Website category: sports
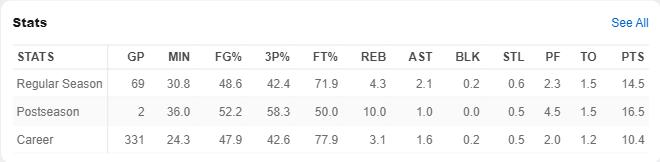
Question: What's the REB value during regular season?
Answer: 4.3

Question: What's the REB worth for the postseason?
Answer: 10.0

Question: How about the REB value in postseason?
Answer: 10.0

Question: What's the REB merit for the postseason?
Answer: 10.0

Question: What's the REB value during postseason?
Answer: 10.0

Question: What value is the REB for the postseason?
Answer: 10.0

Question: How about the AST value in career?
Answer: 1.6

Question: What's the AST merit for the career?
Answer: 1.6

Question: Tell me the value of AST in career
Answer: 1.6

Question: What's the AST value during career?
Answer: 1.6

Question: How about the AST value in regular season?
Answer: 2.1

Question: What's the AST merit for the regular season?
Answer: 2.1

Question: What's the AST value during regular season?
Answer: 2.1

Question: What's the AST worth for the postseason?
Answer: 1.0

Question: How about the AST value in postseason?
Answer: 1.0

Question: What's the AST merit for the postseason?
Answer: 1.0

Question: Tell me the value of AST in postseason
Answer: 1.0

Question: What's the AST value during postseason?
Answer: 1.0

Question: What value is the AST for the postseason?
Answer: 1.0

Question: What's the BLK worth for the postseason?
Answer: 0.0

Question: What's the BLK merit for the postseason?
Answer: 0.0

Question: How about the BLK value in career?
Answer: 0.2

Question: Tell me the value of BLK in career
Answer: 0.2

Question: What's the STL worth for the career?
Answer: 0.5

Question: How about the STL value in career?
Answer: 0.5

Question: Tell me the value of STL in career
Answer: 0.5

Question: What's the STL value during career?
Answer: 0.5

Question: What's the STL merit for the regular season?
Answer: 0.6

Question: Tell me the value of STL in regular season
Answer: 0.6

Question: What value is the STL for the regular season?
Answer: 0.6

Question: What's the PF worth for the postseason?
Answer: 4.5

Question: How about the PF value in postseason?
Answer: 4.5

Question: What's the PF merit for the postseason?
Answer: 4.5

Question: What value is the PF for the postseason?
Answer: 4.5

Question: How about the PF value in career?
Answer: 2.0

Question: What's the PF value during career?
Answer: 2.0

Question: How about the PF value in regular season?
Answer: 2.3

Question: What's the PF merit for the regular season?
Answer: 2.3

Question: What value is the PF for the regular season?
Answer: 2.3

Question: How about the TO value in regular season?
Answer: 1.5

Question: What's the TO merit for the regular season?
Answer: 1.5

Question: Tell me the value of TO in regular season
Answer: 1.5

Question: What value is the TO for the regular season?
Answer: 1.5

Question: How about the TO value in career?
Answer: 1.2

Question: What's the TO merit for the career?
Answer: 1.2

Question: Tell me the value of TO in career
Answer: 1.2

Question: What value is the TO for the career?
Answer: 1.2

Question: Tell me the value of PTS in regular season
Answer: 14.5

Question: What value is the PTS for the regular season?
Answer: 14.5

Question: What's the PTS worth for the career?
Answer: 10.4

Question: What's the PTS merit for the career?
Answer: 10.4

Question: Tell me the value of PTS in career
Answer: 10.4

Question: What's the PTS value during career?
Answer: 10.4

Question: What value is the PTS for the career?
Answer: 10.4

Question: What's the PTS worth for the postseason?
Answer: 16.5

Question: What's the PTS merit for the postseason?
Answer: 16.5

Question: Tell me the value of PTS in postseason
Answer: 16.5

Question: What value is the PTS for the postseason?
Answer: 16.5